You are looking at the short-time Fourier spectrogram of a rotating shaft's vibration signal. Determine the machine's mechanical condition. Answer with exactly one of: normal, misalignment, unbalance, looseness.
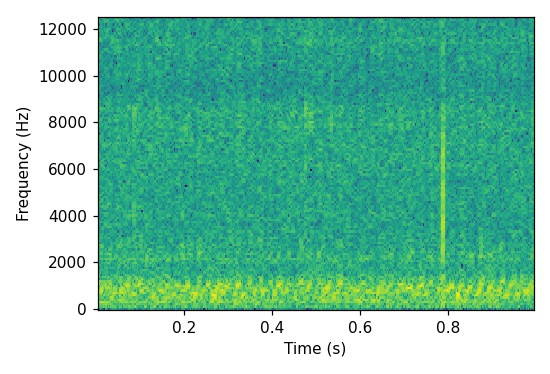
Answer: unbalance